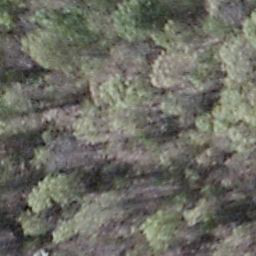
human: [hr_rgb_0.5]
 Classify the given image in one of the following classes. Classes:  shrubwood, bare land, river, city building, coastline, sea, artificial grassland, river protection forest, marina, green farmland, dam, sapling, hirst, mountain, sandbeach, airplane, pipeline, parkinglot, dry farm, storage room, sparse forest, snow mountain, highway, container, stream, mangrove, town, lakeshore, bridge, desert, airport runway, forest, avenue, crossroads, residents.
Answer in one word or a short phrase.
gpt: shrubwood